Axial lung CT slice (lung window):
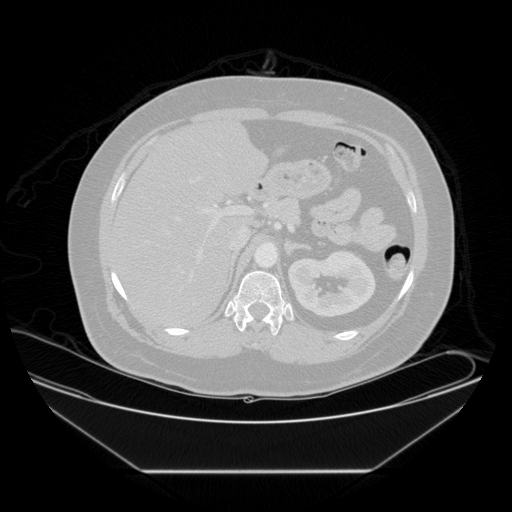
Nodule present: no